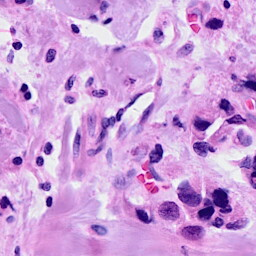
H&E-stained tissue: Breast